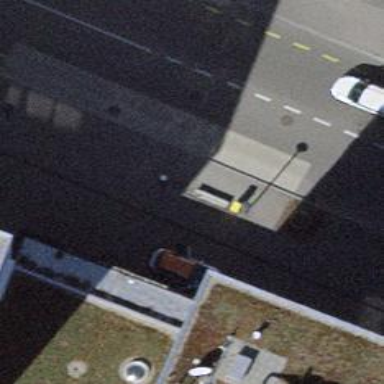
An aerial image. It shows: Post box is visible.